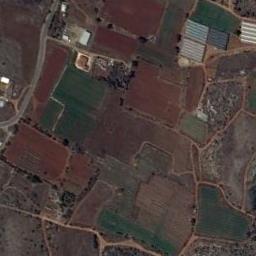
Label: rectangular_farmland